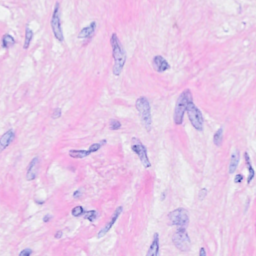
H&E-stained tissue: Breast